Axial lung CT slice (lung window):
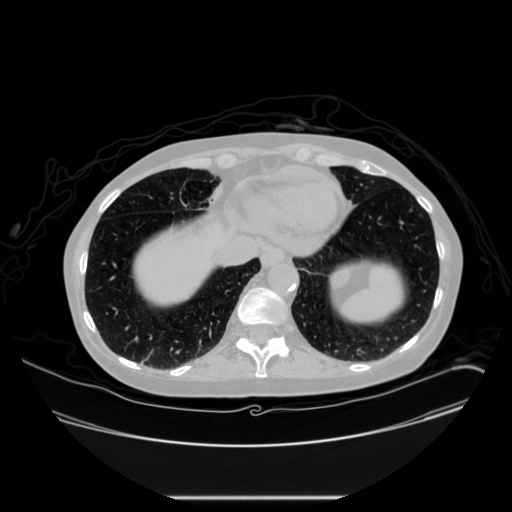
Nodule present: no